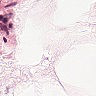
Metastatic tissue present: no